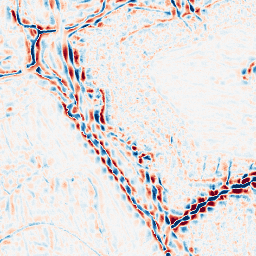
Category: wavelet
Decomposition family: wavelet_biorthogonal
Decomposition parameters: wavelet: bior4.4
level: 3
Upsampling method: lanczos
Upsampling parameters: scale: 2
Upsampling scale: 2